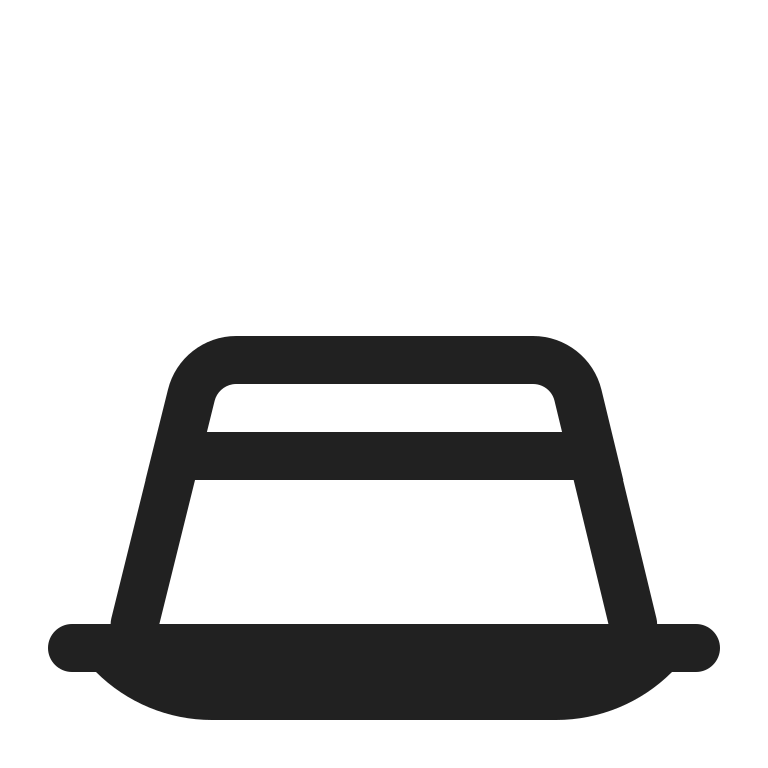
custard high contrast